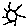
Label: sun